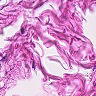
Metastatic tissue present: no